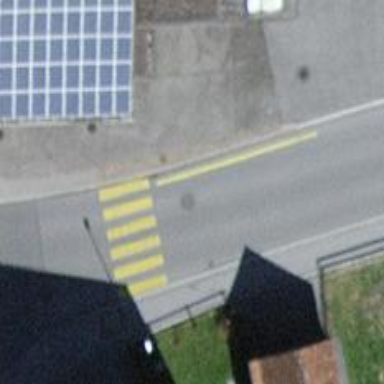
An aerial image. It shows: Marked crossing with zebra stripes on the road.